Question: I am trying to get "id" number and use it in program afterwards. Response is .json if that matters
'''
{"run_at":<PHONE>,"quantity":295092,"queue":"units","original_duration":388900193,"duration":388900193,"unit_type":"Harrier","city_id":<PHONE>,"id":<PHONE>},"success":true}}
'''
This is part of response where "id" is.
And this is what i have so far:
'''
cadena= "Draoumculiasis" + params + "LandCrocodile" + url + "Bevar-Asp"
cadenau=cadena.encode('utf8')
m=hashlib.sha1(cadenau)
xs3=m.hexdigest()
headers= { 'Host': realm , 'Connection': 'keep-alive', 'Content-Length': len(params), 'Origin': 'http://castlemania-production.s3.amazonaws.com', 'x-s3-aws': xs3, 'User-Agent': 'Mozilla/5.0 (Windows NT 6.1; WOW64) AppleWebKit/535.11 (KHTML, like Gecko) Chrome/17.0.963.79 Safari/535.11', 'content-type': 'application/x-www-form-urlencoded', 'Accept': '*/*', 'Accept-Encoding': 'gzip,deflate,sdch', 'Accept-Language': 'es-ES,es;q=0.8', 'Accept-Charset': 'ISO-8859-1,utf-8;q=0.7,*;q=0.3', 'DNT': 1, 'Cookie': cookie }
conn=http.client.HTTPConnection(realm,80)
conn.request("POST",url,params, headers)
response=conn.getresponse()
'''
Id changes every time.
I have made part that makes id and that uses id, i need to connect those two without typing it manually.
Sadly i'm not programmer so i'm looking for complete solution if possible. I've done some research but could not figure it out.
As suggested in Gord's answer I use
'''
responseData = response.read().decode('utf-8')
items = json.loads(responseData)
'''
and now I get the error
'''
Traceback (most recent call last):
File "N:\Files\doa\Py's estinggettingid.py", line 54, in <module>
items = json.loads(responseData)
File "C:\Python34\lib\json\__init__.py", line 318, in loads
return _default_decoder.decode(s)
File "C:\Python34\lib\json\decoder.py", line 343, in decode
obj, end = self.raw_decode(s, idx=_w(s, 0).end())
File "C:\Python34\lib\json\decoder.py", line 361, in raw_decode
raise ValueError(errmsg("Expecting value", s, err.value)) from None
ValueError: Expecting value: line1 column 1 (char 0)
'''
Update 2
I've removed the error by
'''
response=conn.getresponse()
responseData = response.read().decode('utf-8')
print(responseData)
items = json.loads(responseData)
idValue = items['id']
print(idValue)
'''
But it shows my player id instead of a job id.
Update 3
print(response.getheaders()) as per request

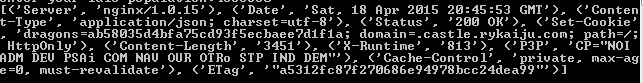
Answer: Consider a simplified example where your line of code
'''
>>> response=conn.getresponse()
'''
has retrieved the response from the server and saved it as an <URL>' the response you see a JSON string like this
'''
>>> responseData = response.read().decode('utf-8')
>>> responseData
'{"day": "Thursday", "id": <PHONE>}'
'''
You can use Python's built-in JSON decoder to convert that into a Dictionary object named 'items'
'''
>>> import json
>>> items = json.loads(responseData)
'''
Now you can extract the 'id' value by referring to the Dictionary entry whose key is 'id'
'''
>>> idValue = items['id']
>>> print(idValue)
<PHONE>
'''
If you run the same code tomorrow and the 'response' object that is returned contains
'''
>>> responseData = response.read().decode('utf-8')
>>> responseData
'{"day": "Friday", "id": <PHONE>}'
'''
then the same set of steps will extract the new value for 'id'
'''
>>> import json
>>> items = json.loads(responseData)
>>> idValue = items['id']
>>> print(idValue)
<PHONE>
'''
If your actual JSON data contains nested elements then you may need to use several "key" values to identify the item you want. For example if the "id" you want to retrieve is actually
'''
result
job
id
'''
i.e., the JSON looks like
'''
'{"result": {"job": {"id": <PHONE>}}}'
'''
then you will need to use
'''
idValue = items['result']['job']['id']
'''